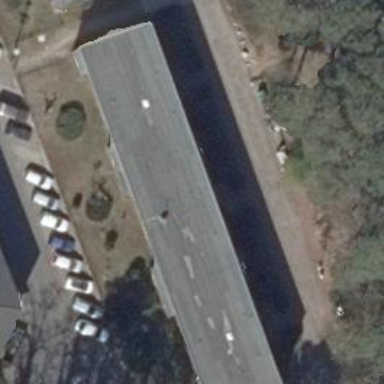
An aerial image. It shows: Flat-roofed apartment building.